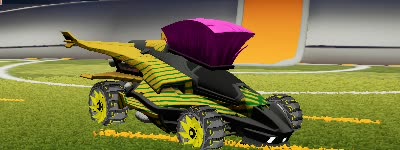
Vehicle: aftershock